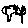
Label: tree